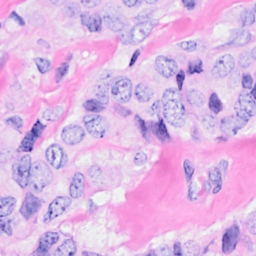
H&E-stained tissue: Breast